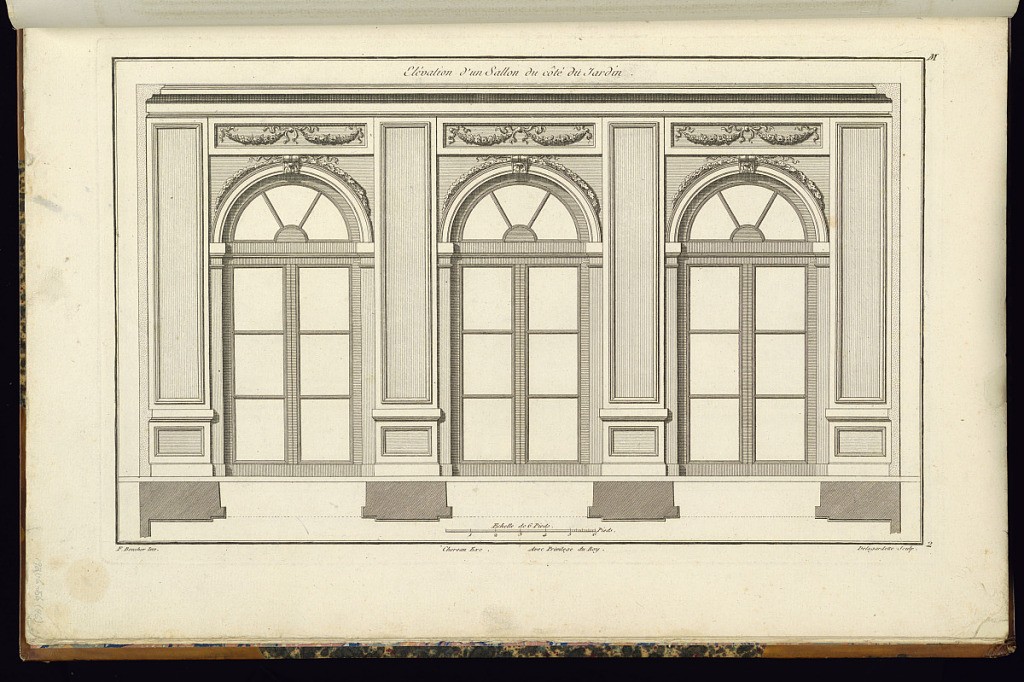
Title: Elévation d'un Sallon du côté du Jardin
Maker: Juste-François Boucher, French, 1736 – 1782
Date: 1774
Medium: Engraving on laid paper
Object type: Print
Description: Elevation of a living room with three arched casement windows. Each window seat features a clasp and garland at the top. The plate is signed.